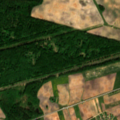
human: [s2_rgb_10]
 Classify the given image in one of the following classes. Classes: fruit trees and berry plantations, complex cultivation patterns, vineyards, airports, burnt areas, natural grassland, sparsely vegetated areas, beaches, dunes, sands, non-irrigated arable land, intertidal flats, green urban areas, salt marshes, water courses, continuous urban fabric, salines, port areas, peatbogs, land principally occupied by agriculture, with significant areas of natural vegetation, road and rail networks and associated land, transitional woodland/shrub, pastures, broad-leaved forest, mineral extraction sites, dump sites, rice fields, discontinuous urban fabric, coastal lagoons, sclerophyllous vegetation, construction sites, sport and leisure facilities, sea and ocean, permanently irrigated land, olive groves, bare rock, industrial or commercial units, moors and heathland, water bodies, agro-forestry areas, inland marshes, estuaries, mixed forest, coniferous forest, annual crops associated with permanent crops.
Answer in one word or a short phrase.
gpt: discontinuous urban fabric, non-irrigated arable land, complex cultivation patterns, broad-leaved forest, mixed forest